Aerial crown-view tile of a tropical tree (Barro Colorado Island, Panama), acquired 20240918:
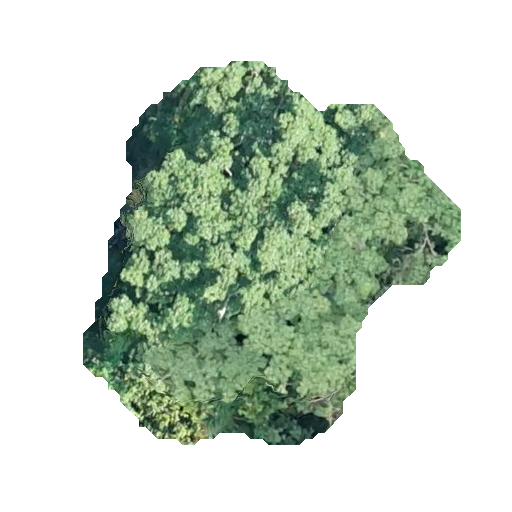
Species: Ceiba pentandra
GBIF accepted scientific name: Ceiba pentandra
Crown area: 151.014 m²